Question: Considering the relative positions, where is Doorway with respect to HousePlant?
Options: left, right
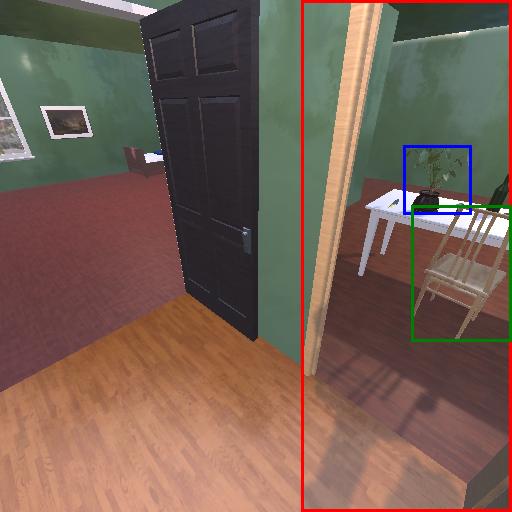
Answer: left